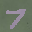
Label: 7